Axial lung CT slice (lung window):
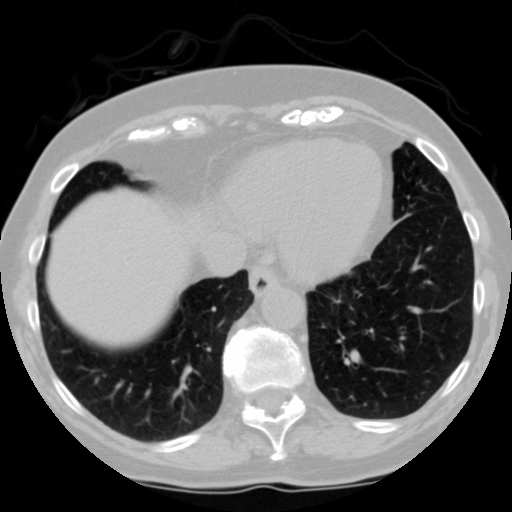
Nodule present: no